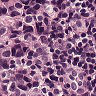
Metastatic tissue present: yes